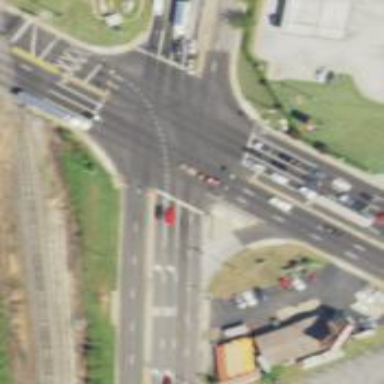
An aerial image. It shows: Asphalt footway with uncontrolled crossing. The crossing has lines markings.